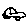
Label: car